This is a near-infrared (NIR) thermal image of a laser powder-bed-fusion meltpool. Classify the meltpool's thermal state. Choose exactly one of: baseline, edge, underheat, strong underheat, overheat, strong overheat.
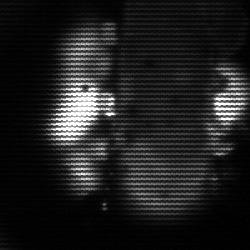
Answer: strong underheat